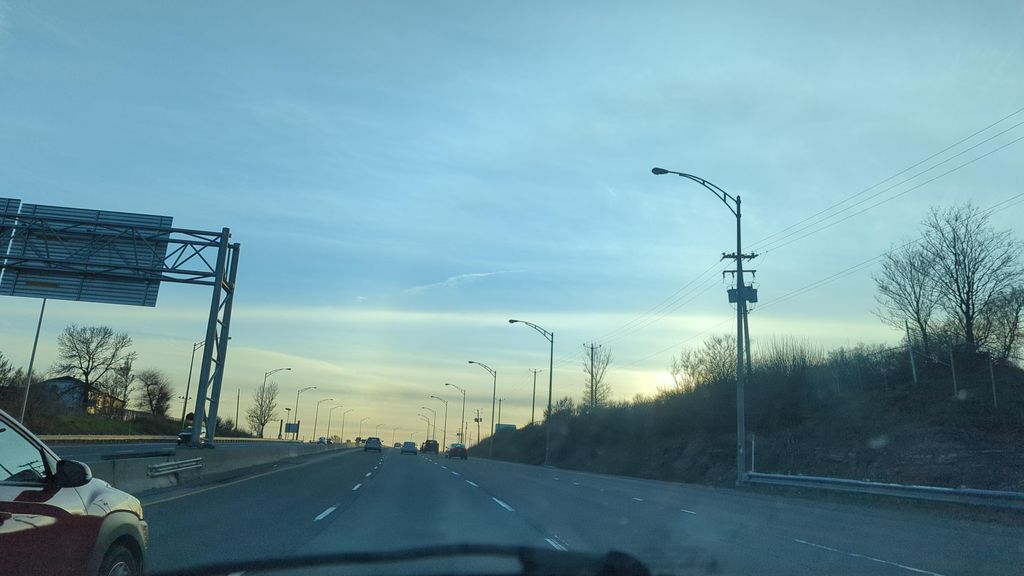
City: quebec_city